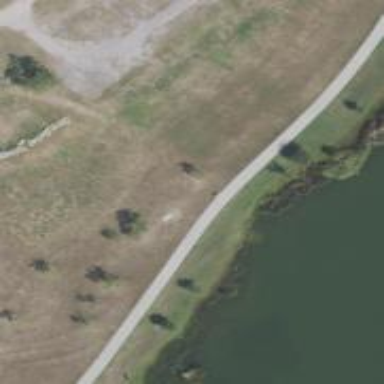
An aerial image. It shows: Tee for the sport of disc golf.